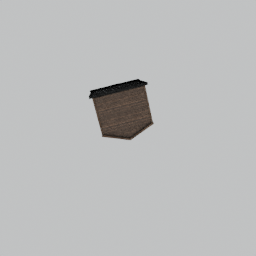
Label: architecture